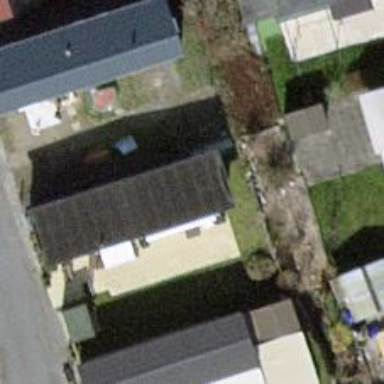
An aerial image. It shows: Static caravan building.